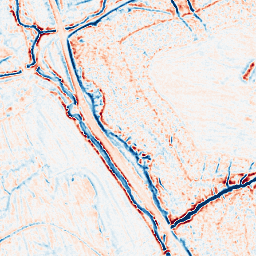
Category: edge_preserving
Decomposition family: bilateral
Decomposition parameters: d: 9
sigma_color: 25
sigma_space: 50
Upsampling method: linear_exact
Upsampling parameters: scale: 8
Upsampling scale: 8